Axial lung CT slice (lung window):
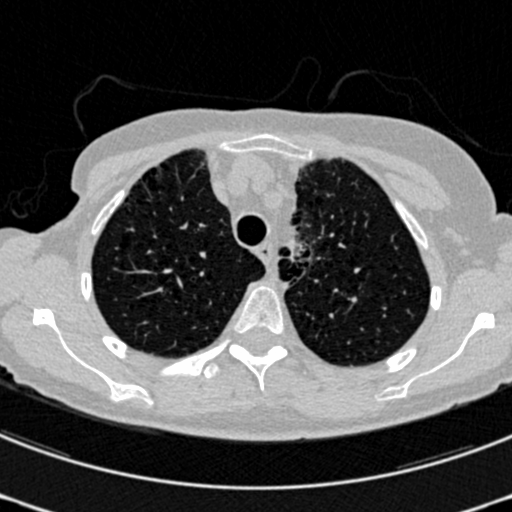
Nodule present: no